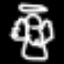
Label: angel